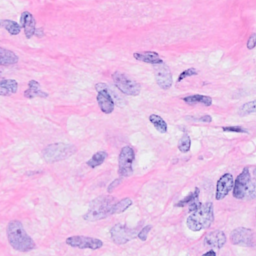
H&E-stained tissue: Breast